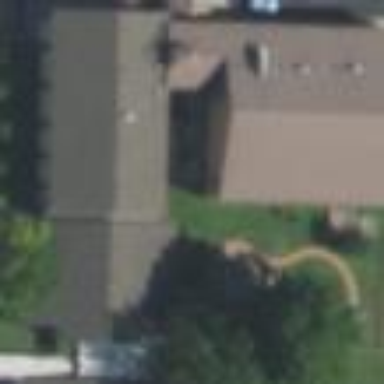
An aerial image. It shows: Beautiful church building.